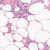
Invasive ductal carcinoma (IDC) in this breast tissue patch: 0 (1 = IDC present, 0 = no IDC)